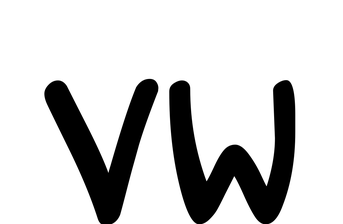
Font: PatrickHand-Regular